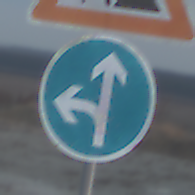
Verkehrszeichen: VorgeschriebeneFahrtrichtungGeradeausOderLinks
Zusatzzeichen oben: Arbeitsstelle
Umgebung: Outdoor, Beach
Tageszeit: SunriseSunset
Wetter: PartlyCloudy
Licht: Natural
Jahreszeit: NotSpecified
Kontrast: MediumContrast